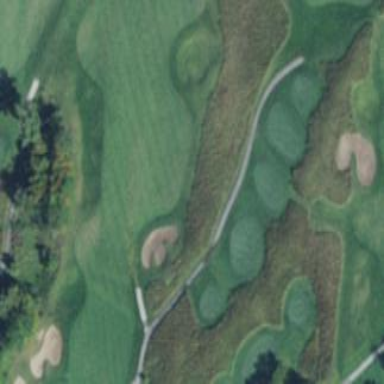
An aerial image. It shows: Rough grassy area used for golf.